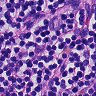
Metastatic tissue present: no